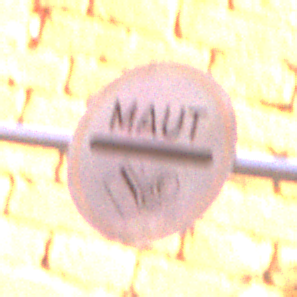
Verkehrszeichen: MautflichtigeStrecke
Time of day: MorningAfternoon
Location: Outdoor (Urban)
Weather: Clear
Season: NotSpecified
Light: Natural